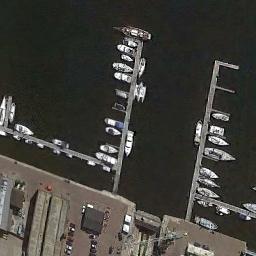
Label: harbor